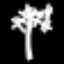
Label: palm tree